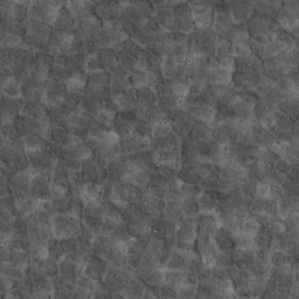
Label: non_frost